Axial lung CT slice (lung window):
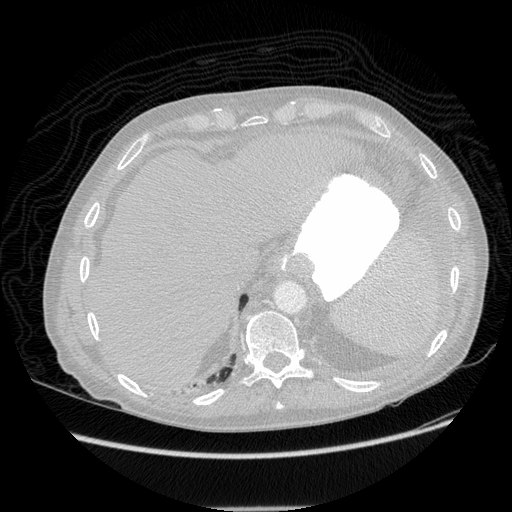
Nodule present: no